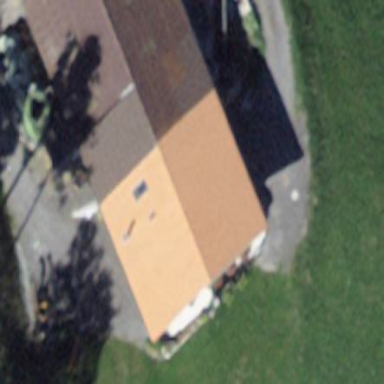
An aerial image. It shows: Farm building.